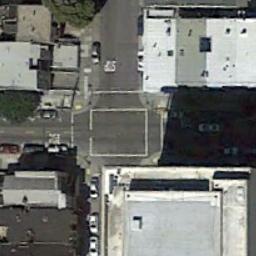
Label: intersection